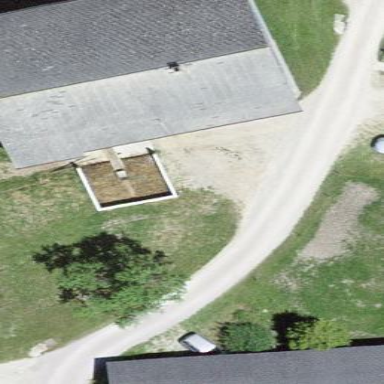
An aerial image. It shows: Farm building.